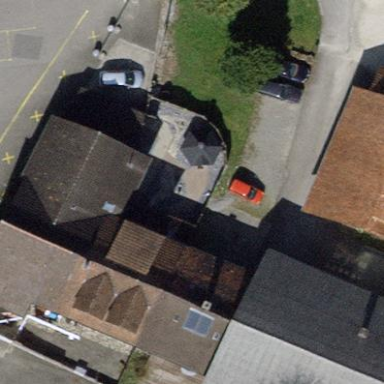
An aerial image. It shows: Part of building.